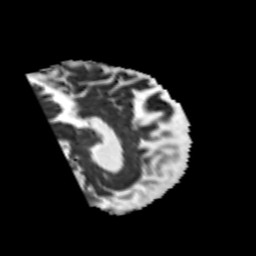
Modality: MD
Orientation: sagittal
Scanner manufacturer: siemens
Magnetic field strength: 3 T
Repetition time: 6.8 s
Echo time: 0.093 s